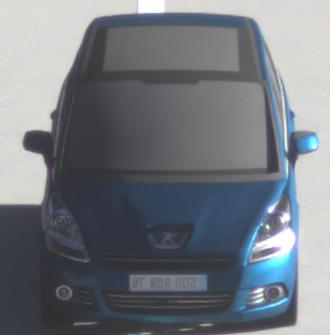
Make: Peugeot
Model: 5008 120 VTi
Detailed model: 5008 (I) Van
Model produced from: 2009/10
Model produced until: 2011/07
Doors: 5
Color: blue
Road condition: dry road
Daytime: sunrise or sunset
Contrast: medium contrast